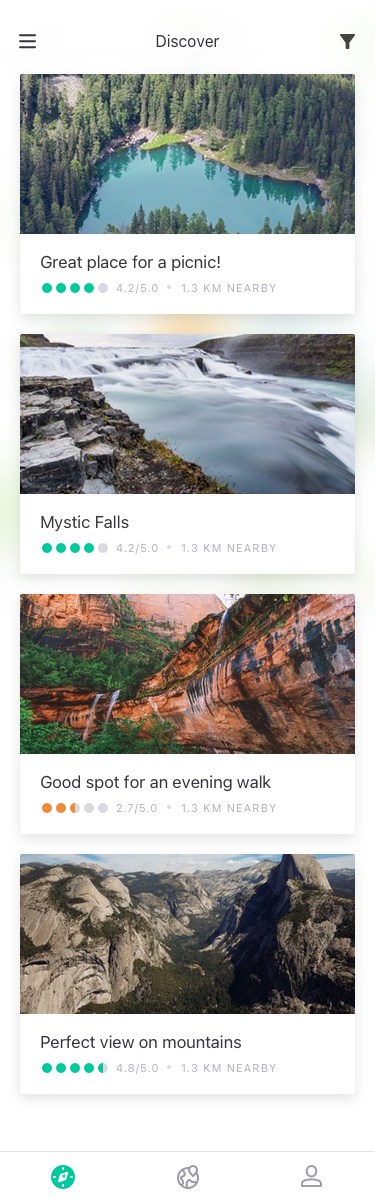
Text in this UI design:
4
Great place for a picnic!
1.3 km nearby
4.2/5.0
Mystic Falls
1.3 km nearby
4.2/5.0
Good spot for an evening walk
1.3 km nearby
2.7/5.0
Perfect view on mountains
1.3 km nearby
4.8/5.0